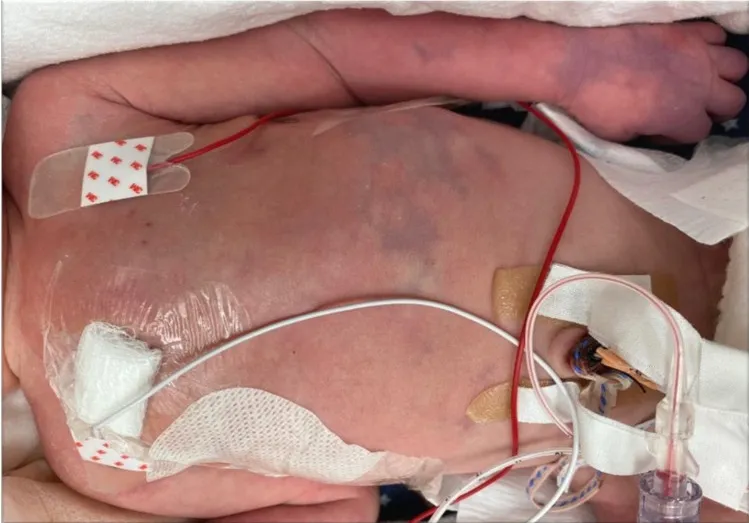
Purpuric lesions over the abdomen and the arm.
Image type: medical_photograph (skin_photograph)